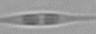
Label: Cylindrotheca